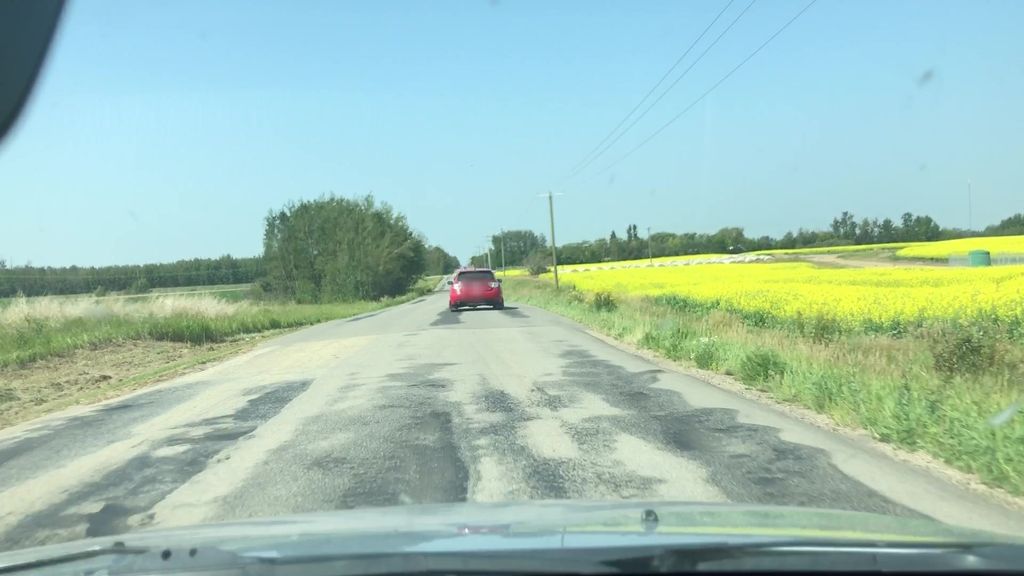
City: edmonton